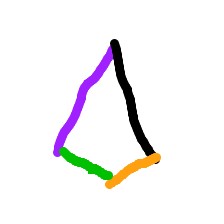
Shape: kite